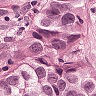
Metastatic tissue present: yes